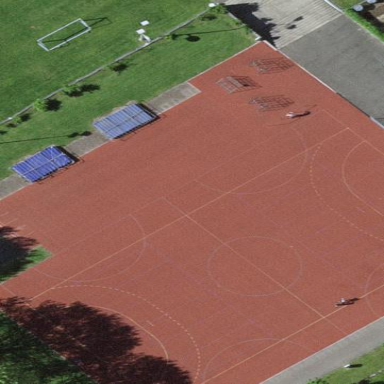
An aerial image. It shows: Multi-sport pitch for leisure and various sports activities.